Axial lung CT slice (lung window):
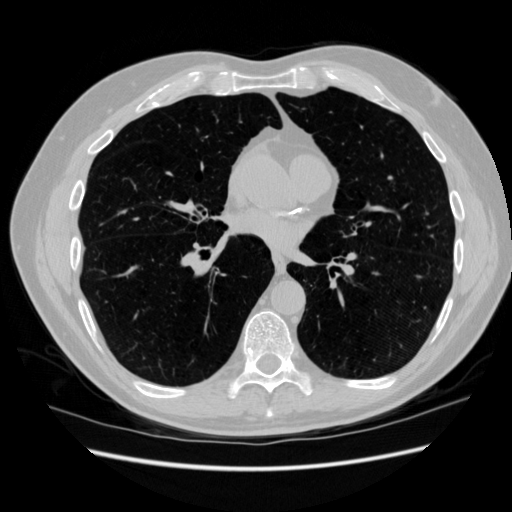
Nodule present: no